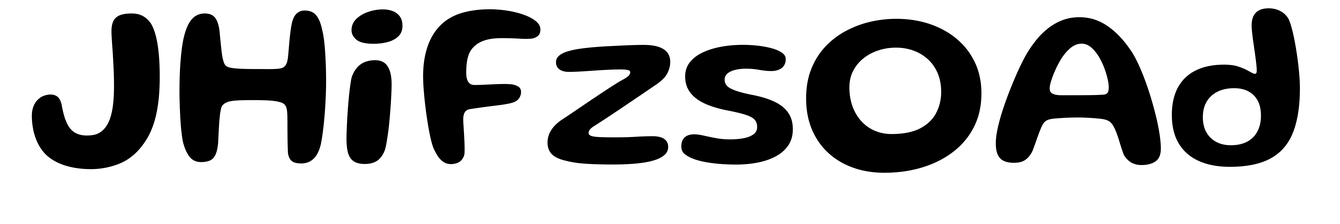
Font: Gluten_Medium